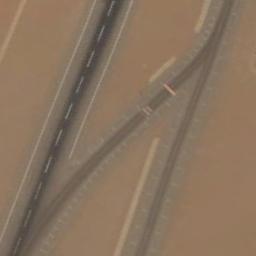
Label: runway